Question: I have 2 DropDownList, like Master-Slave.
This is my Default.aspx:
'''
<html xmlns="http://www.w3.org/1999/xhtml">
<head runat="server">
<title></title>
</head>
<body>
<form id="form1" runat="server">
<div>
<table>
<tr>
<td>
<asp:Label ID="MsLbl" runat="server" Text="Groups" />
</td>
<td>
<asp:DropDownList ID="Masterddl" runat="server">
<asp:ListItem Text="G1" Value="G1" />
<asp:ListItem Text="G2" Value="G2" />
<asp:ListItem Text="G3" Value="G3" />
</asp:DropDownList>
</td>
</tr>
<tr>
<td>
<asp:Label ID="Svlbl" runat="server" Text="Members" />
</td>
<td>
<asp:DropDownList ID="Slaveddl" runat="server" />
</td>
</tr>
</table>
</div>
</form>
</body>
</html>
'''
And this is my Script:
'''
$(document).ready(function () {
$('select#Masterddl').change(function () {
MasterChangeHandler($(this).val());
});
function MasterChangeHandler(Value) {
$.ajax({
type: 'Post',
url: 'MasterSlaveHandler.ashx',
dataType: "text",
data: 'ItemSelected=' + Value,
async: 'true',
success: function (data) { SuccessHandler1(data); }
});
}
function SuccessHandler1(data) {
$('select#Slaveddl').empty();
$.each(data, function (i, slaveValue) {
$('select#Slaveddl').append(
$('<option></option>').val(slaveValue.Value).html(slaveValue.Text)
);
});
}
'''
And My Handler:
'''
public class SlaveValues {
public string Value { get; set; }
public string Text { get; set; }
}
public class MasterSlaveDropDownListsHandler : IHttpHandler {
public bool IsReusable {
get { return true; }
}
public void ProcessRequest(HttpContext context) {
string valueSelected = context.Request["ItemSelected"];
List<SlaveValues> slaveValues = new List<SlaveValues>();
SlaveValues sv;
sv = new SlaveValues();
sv.Text = "SV1";
sv.Value = valueSelected + "s1";
slaveValues.Add(sv);
sv = new SlaveValues();
sv.Text = "SV2";
sv.Value = valueSelected + "s2";
slaveValues.Add(sv);
string responseText =
Newtonsoft.Json.JsonConvert.SerializeObject(slaveValues);
context.Response.ContentType = "text/json";
context.Response.Write(responseText);
}
}
'''
but there is nothing to append.
Also I see the response in firebug windows as following(when I Select G2 from Master ddl):
'''
[{"Value":"G2s1","Text":"SV1"},{"Value":"G2s2","Text":"SV2"}]
'''
And for more specific view the following pic is the JSON tab in firebug windows when I select G3 in Master ddl:

I change my success method of script with this new one for test:
'''
function SuccessHandler2(data) {
$('select#Slaveddl').empty();
$.each(data, function (i, slaveValue) {
$('select#Slaveddl').append(
$('<option></option>').val('Member' + i).html('Member' + i)
);
});
}
'''
when try this new script the binding to Slave ddl work correctly but with some additional items : the index show member0 to member30 and I don' know why.
I also try this one and append correctly:
'''
function SuccessHandler3(data) {
var values = [{ "Value": "G2s1", "Text": "SV1" }, { "Value": "G2s2", "Text": "SV2"}];
$('select#Slaveddl').empty();
$.each(values, function (i, slaveValue) {
$('select#Slaveddl').append(
$('<option></option>').val('Member' + slaveValue.Value).html('Member' +
slaveValue.Text)
);
});
}
'''
So I think there is a problem with manipulate of return value (data).
Also I try this one and just the first alert appear, apparently the (data.d) is null or unknown object:
'''
function SuccessHandler4(data) {
var selection = $('select#Slaveddl');
$(selection).children().remove();
alert('in handler and remove children correctly');
if (data.d) {
alert('data.d is not null');
$(data.d).each(function (index, item) {
$(selection).append('<option>').val(item.Value).html(item.Text);
alert('after append in index: ' + index);
});
}
}
'''
Find it with some changes in script and handler as following:
Script:
'''
$(document).ready(function () {
$('select#Masterddl').change(function () {
CallHandler();
});
function CallHandler() {
$.ajax({
url: "FinalRequest.ashx",
contentType: "application/json; charset=utf-8",
data: { 'ItemSelected': $('select#Masterddl').val(), 'ID':
$('select#Masterddl').attr('id') },
dataType: "json",
responseType: "json",
success: function (data) { SuccessHandler(data); },
error: OnFail
});
return false;
}
function SuccessHandler(data) {
$('select#Slaveddl').empty();
$.each(data, function (i, slaveValue) {
$('select#Slaveddl').append(
$('<option></option>').val(slaveValue.Value).html(slaveValue.Text)
);
});
}
function OnFail(result) {
alert('Request failed');
}
});
'''
Handler:
'''
public class FinalMasterSlaveHandler : IHttpHandler {
public bool IsReusable {
get { return false; }
}
public void ProcessRequest(HttpContext context) {
string valueSelected = context.Request["ItemSelected"];
string IDSelected = context.Request["ID"];
List<SlaveValues> slaveValues = new List<SlaveValues>();
SlaveValues sv;
sv = new SlaveValues();
sv.Text = valueSelected + IDSelected + "T1";
sv.Value = valueSelected + IDSelected + "V1";
slaveValues.Add(sv);
sv = new SlaveValues();
sv.Text = valueSelected + IDSelected + "T2";
sv.Value = valueSelected + IDSelected + "V2";
slaveValues.Add(sv);
JavaScriptSerializer javaScriptSerializer = new
JavaScriptSerializer();
string responseText = javaScriptSerializer.Serialize(slaveValues);
context.Response.ContentType = "text/json";
context.Response.Write(responseText);
}
}
'''
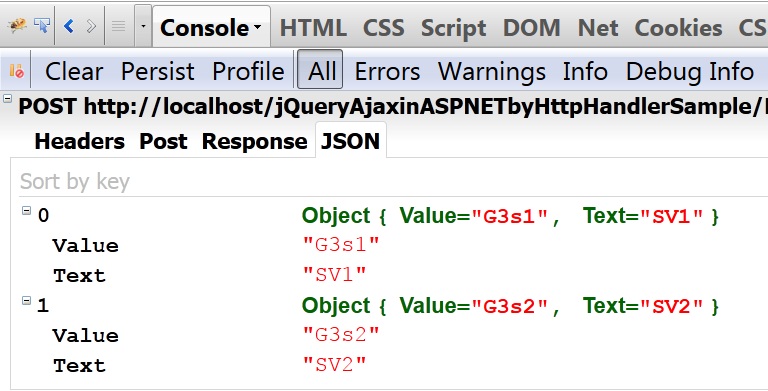
Answer: In the sea that is your code, I found 'dataType: 'text'' which should be 'dataType: 'json''.
Please see the <URL>.